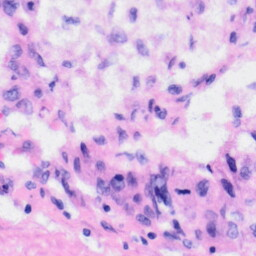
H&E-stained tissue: Liver